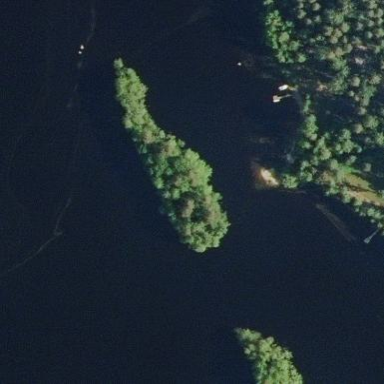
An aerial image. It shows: Islet.